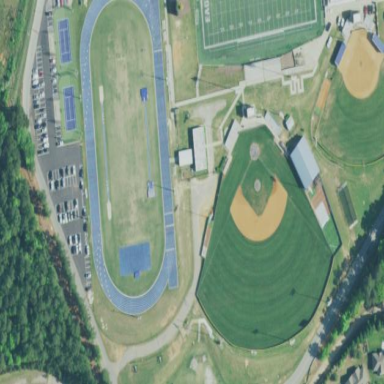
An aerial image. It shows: Baseball pitch for leisure and sports activities.